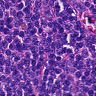
Metastatic tissue present: no